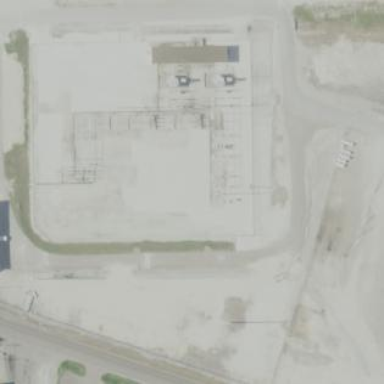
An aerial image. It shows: Industrial substation surrounded by fence.